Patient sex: M
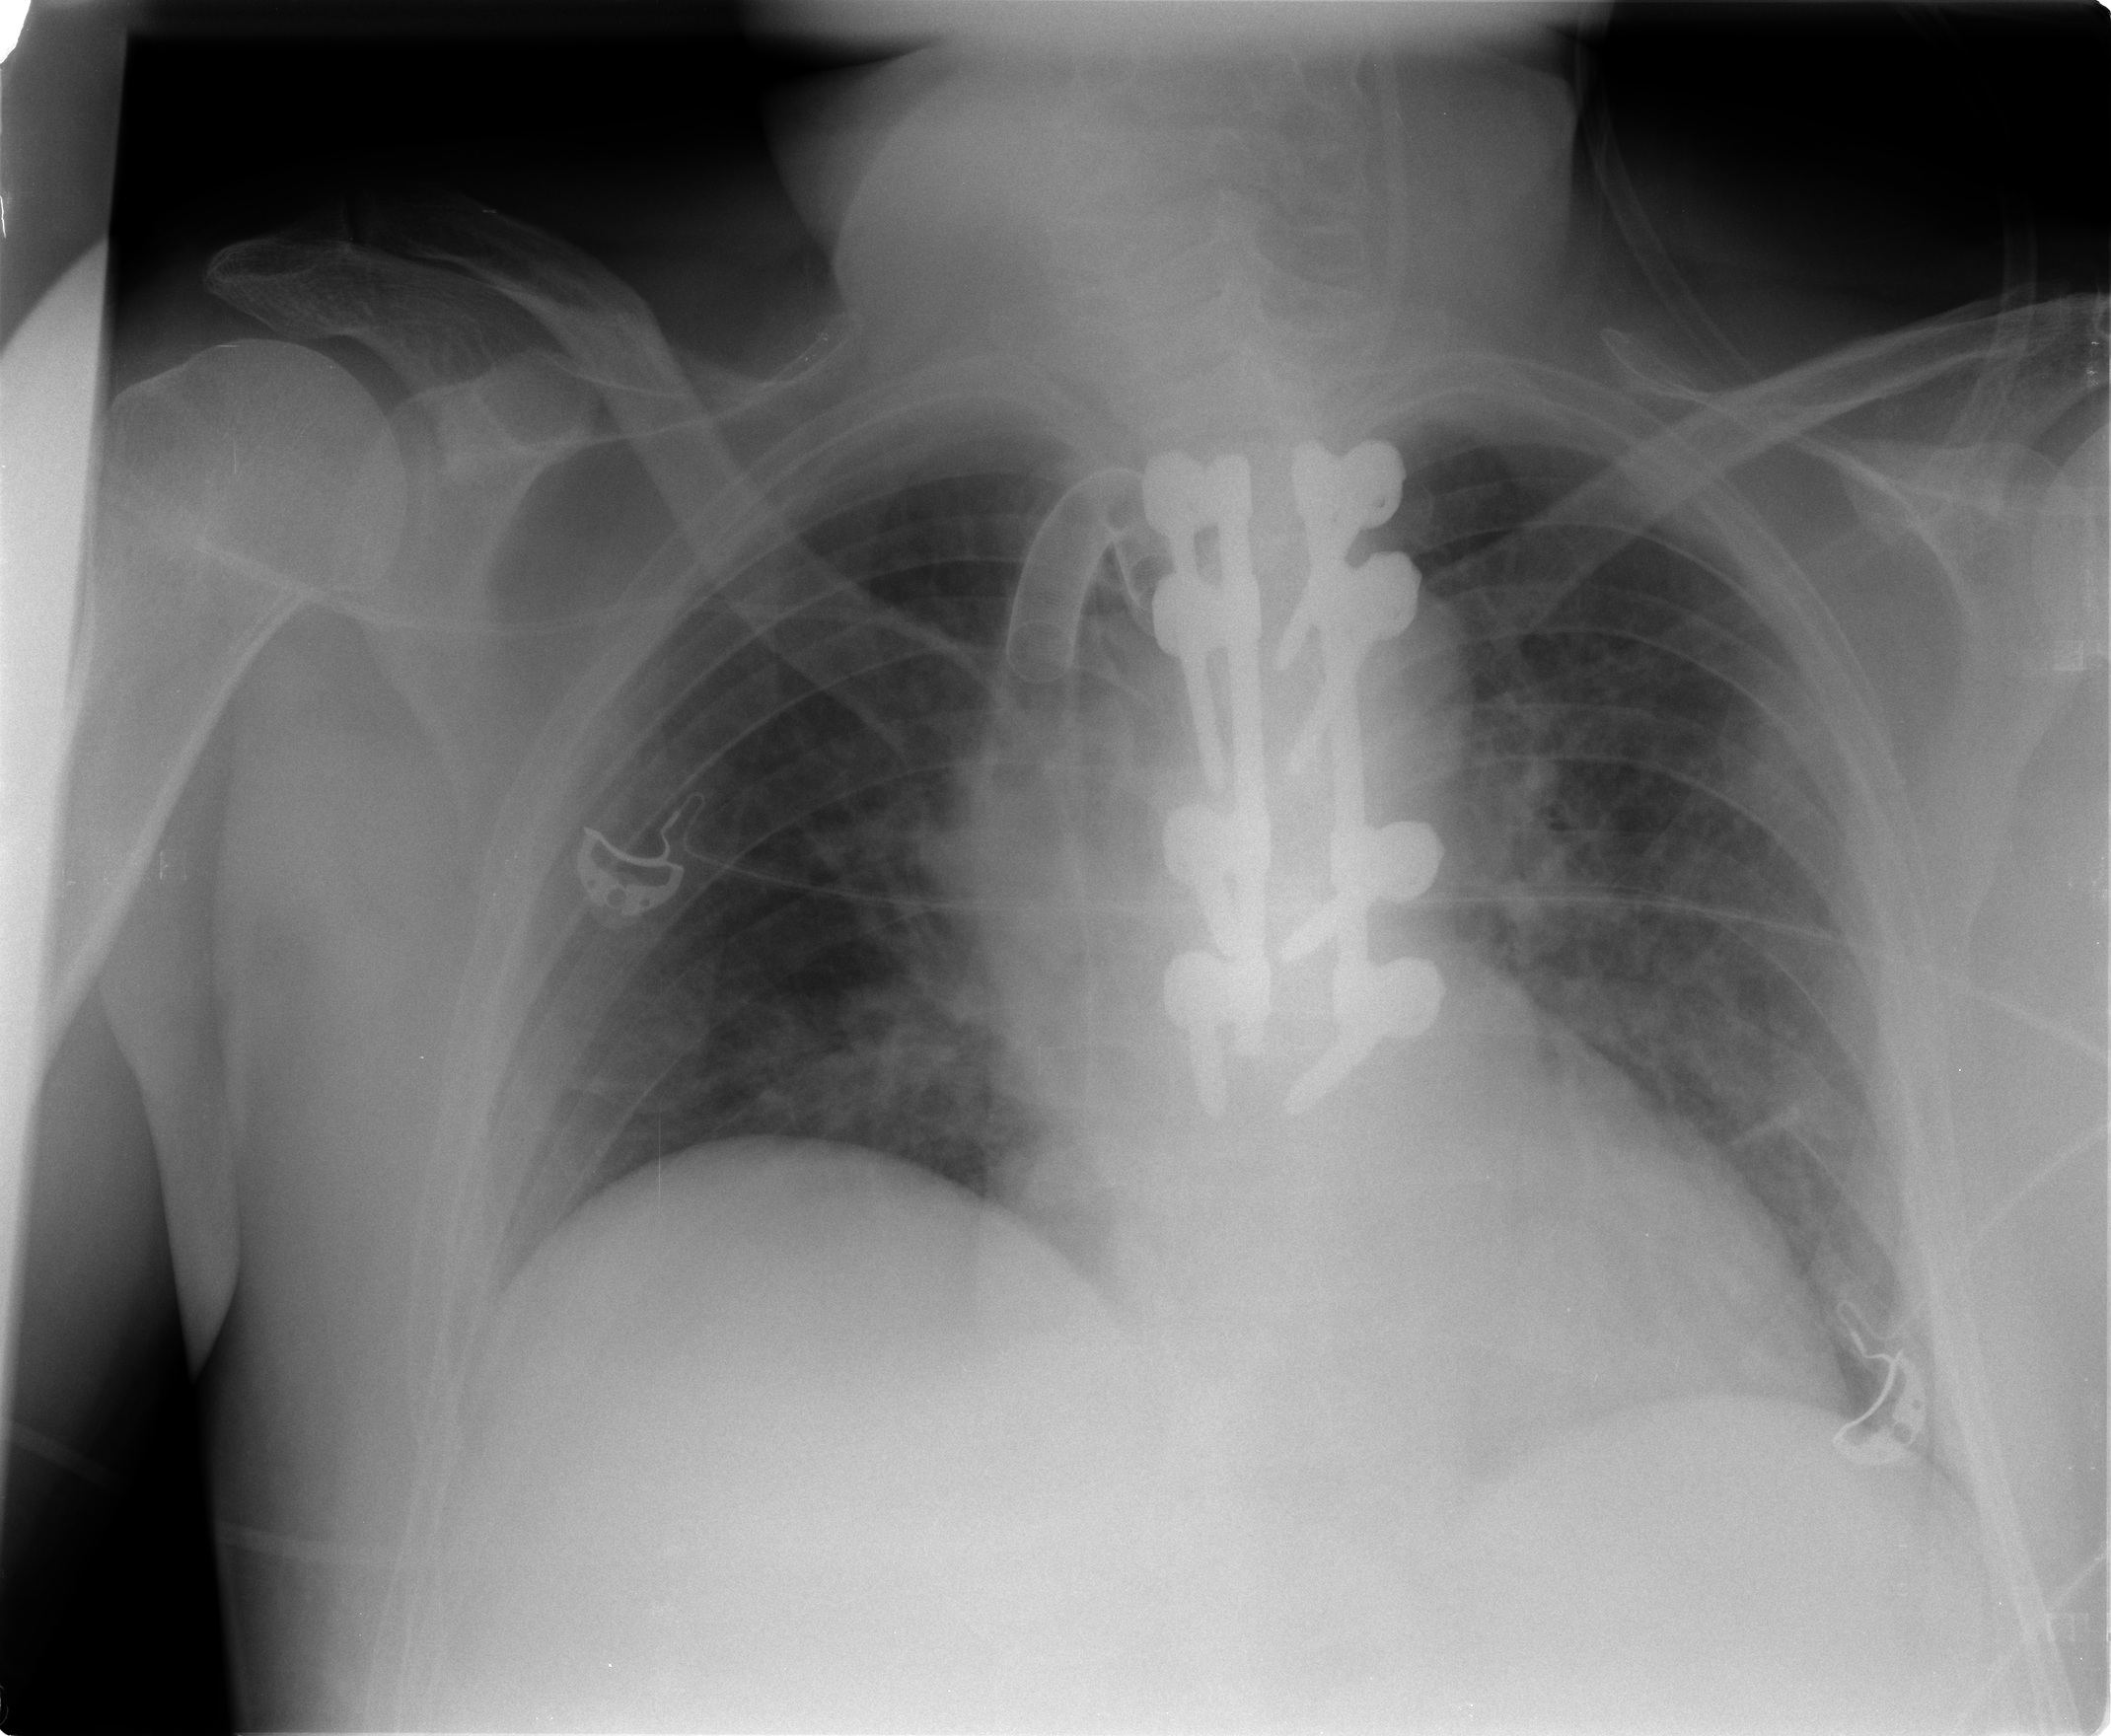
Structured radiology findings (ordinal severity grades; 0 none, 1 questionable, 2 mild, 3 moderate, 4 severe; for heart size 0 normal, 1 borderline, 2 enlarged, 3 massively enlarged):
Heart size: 1
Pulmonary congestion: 0
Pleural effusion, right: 0
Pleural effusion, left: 0
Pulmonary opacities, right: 0
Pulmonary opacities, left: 2
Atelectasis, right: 0
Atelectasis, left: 2